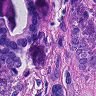
Metastatic tissue present: yes